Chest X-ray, AP view. Patient: 46 years old, sex F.
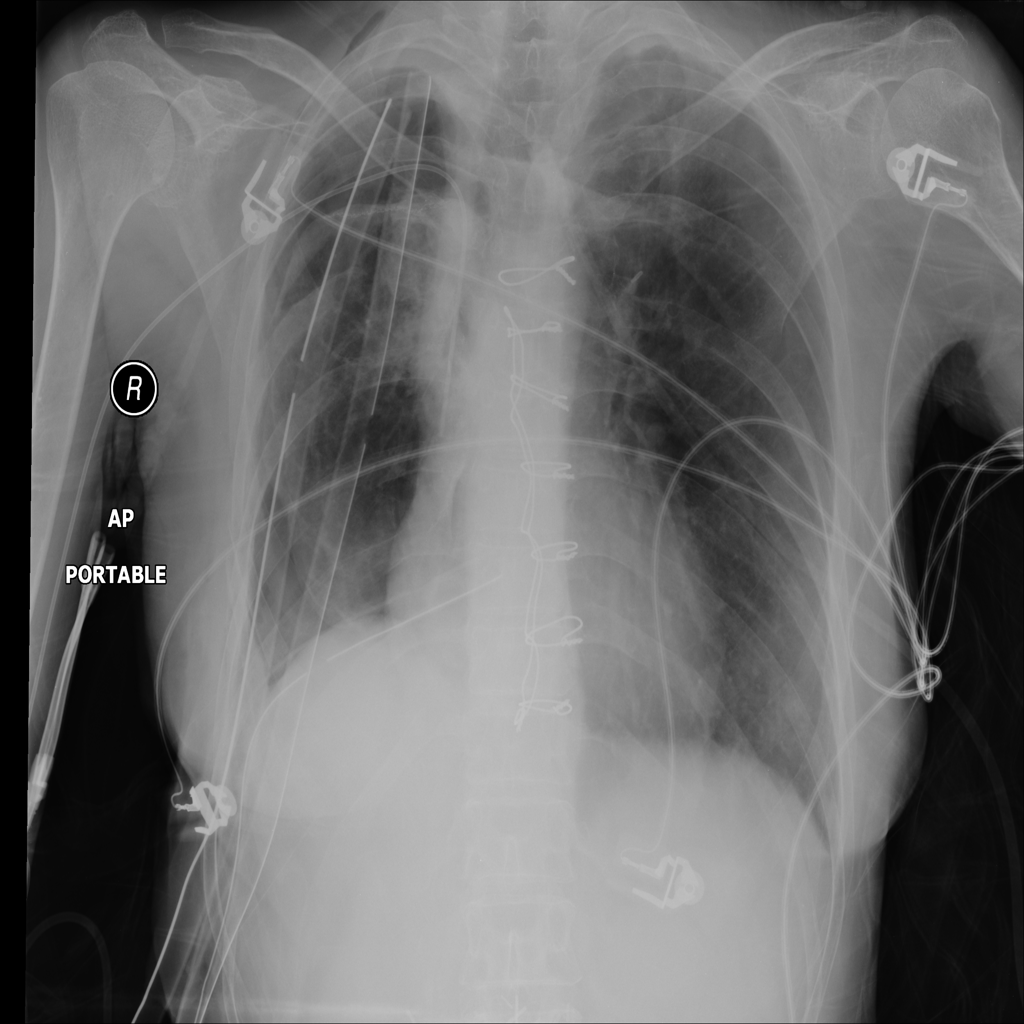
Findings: Pneumothorax